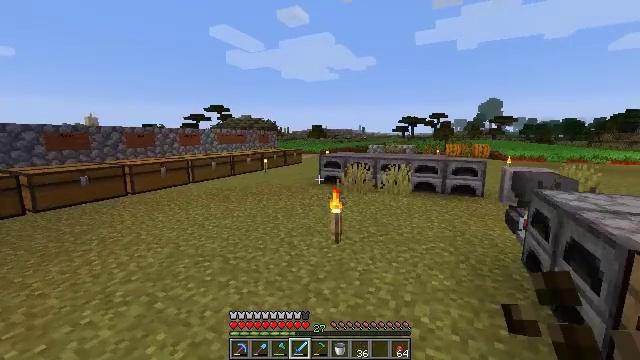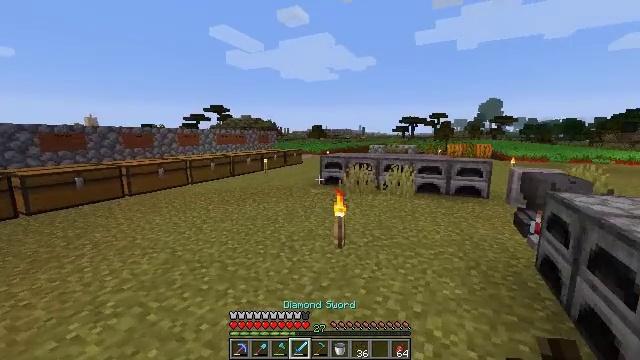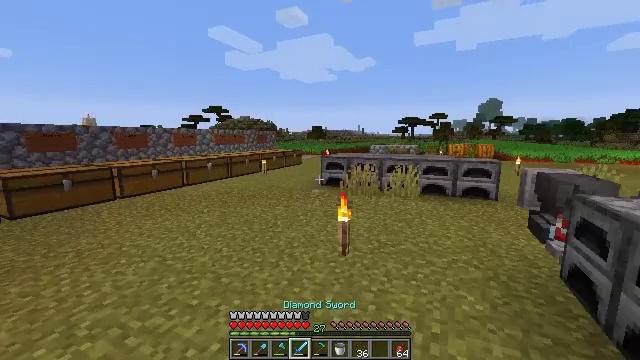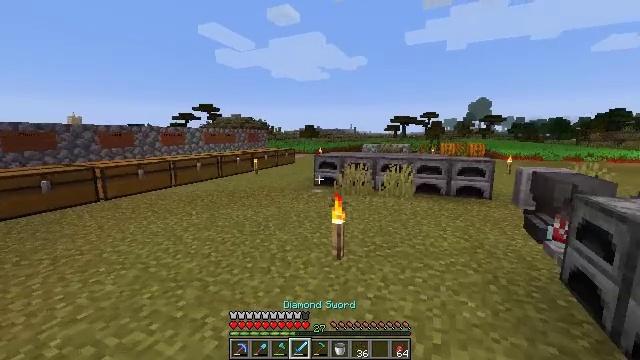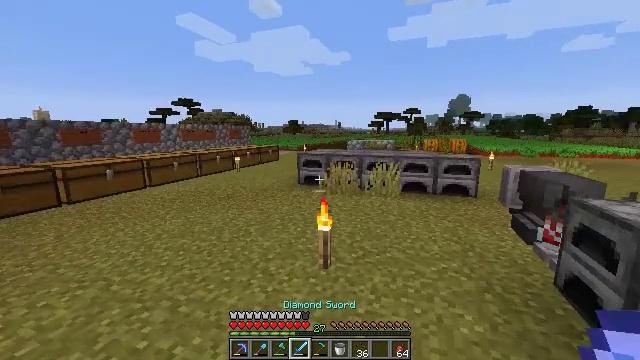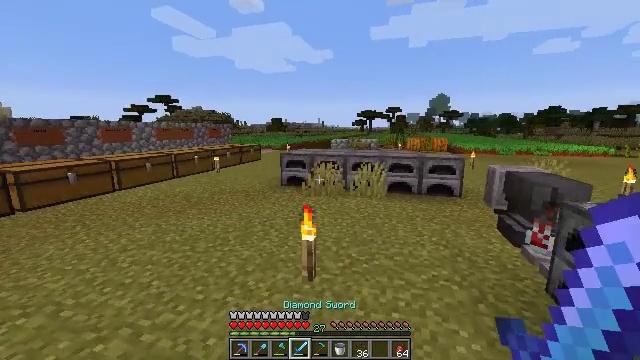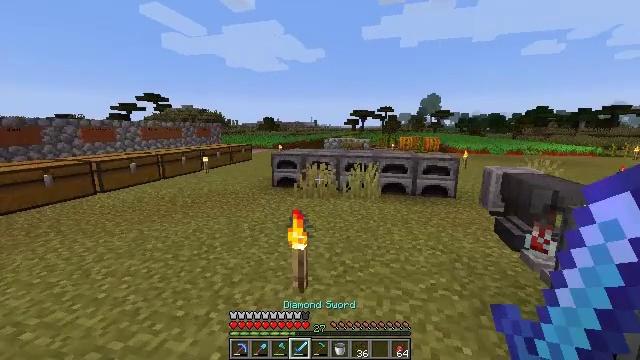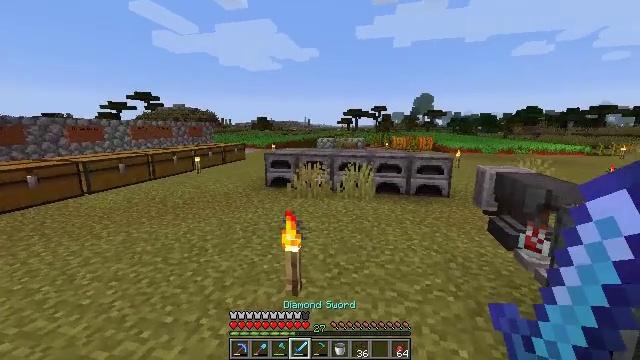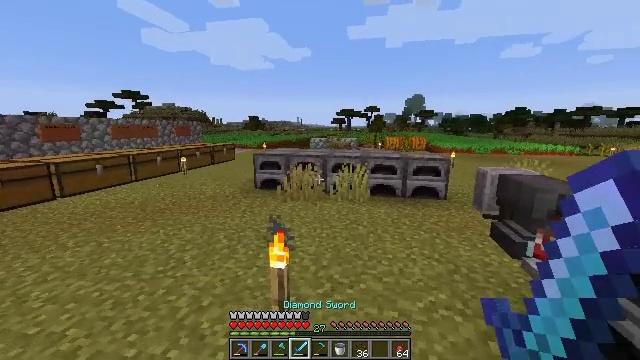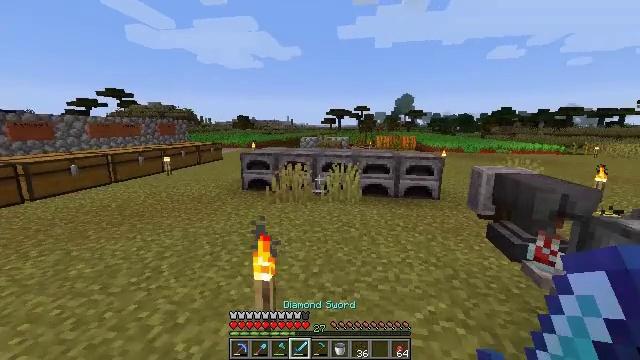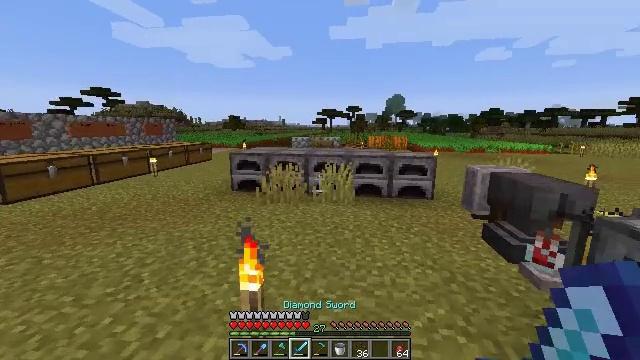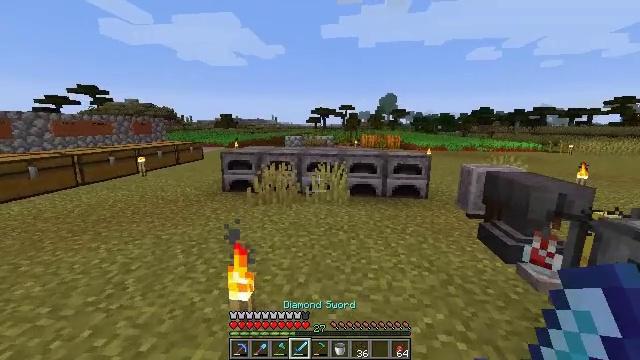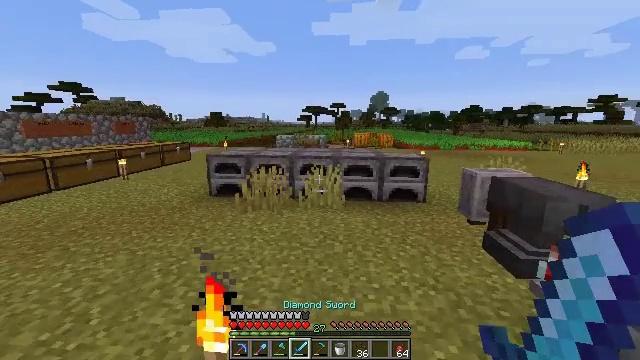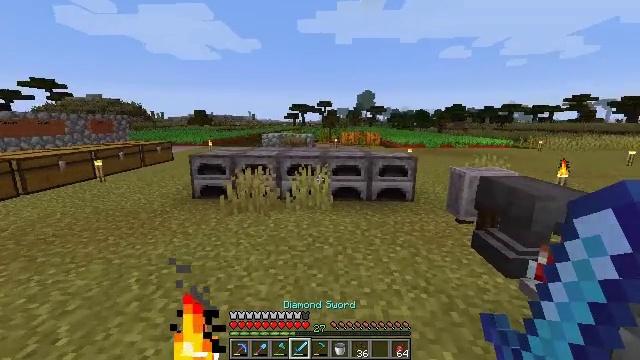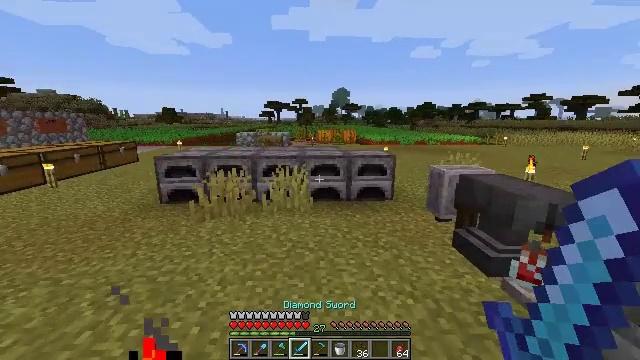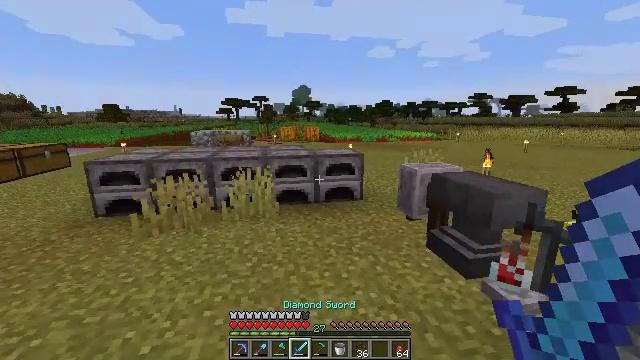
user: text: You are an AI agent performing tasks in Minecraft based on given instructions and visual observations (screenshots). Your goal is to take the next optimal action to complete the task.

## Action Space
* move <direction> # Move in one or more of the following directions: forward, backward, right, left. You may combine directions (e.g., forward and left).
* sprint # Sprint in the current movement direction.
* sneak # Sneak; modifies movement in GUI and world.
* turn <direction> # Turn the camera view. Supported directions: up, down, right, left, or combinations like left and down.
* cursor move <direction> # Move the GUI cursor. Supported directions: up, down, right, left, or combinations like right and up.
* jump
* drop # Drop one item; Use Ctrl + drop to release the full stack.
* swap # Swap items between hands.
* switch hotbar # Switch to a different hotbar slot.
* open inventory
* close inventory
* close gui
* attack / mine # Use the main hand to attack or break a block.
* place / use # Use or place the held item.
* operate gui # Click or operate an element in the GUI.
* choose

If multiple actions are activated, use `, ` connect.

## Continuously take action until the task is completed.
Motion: motion action
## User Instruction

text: Gather melon for food.
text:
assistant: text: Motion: move forward, switch to hotbar 4
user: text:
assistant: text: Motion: move forward, switch to hotbar 4
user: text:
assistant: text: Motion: move forward, turn right, switch to hotbar 4
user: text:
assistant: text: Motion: move forward, turn right, switch to hotbar 4
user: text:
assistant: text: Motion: move forward, turn right, switch to hotbar 4
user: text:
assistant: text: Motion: move forward, turn right
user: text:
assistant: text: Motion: move forward, turn right
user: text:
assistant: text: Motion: move forward, turn right
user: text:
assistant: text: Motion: move forward, turn right
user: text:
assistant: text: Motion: move forward, turn right
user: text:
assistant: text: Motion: move forward, turn right
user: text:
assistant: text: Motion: move forward, turn right
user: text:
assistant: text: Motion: move forward, turn right
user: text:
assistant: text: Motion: move forward, turn right
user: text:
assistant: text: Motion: move forward, turn right
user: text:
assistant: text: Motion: move forward, turn right
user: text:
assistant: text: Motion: move forward, turn right
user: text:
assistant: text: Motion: move forward, turn right
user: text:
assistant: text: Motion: move forward
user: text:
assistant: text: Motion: move forward
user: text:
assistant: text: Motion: move forward
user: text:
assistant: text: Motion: move forward
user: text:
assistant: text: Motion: move forward
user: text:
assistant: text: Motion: move forward
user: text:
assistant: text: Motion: move forward
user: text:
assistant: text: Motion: move forward
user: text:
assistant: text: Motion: move forward
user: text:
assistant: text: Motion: move forward
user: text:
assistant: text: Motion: move forward
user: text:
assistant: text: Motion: move forward, turn right